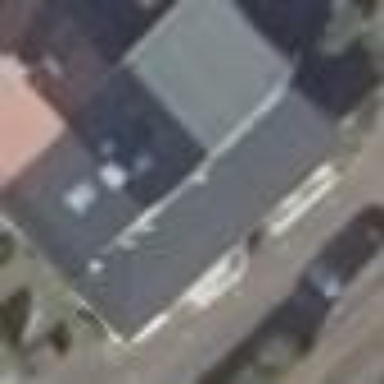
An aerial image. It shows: Semidetached house with gambrel roof.